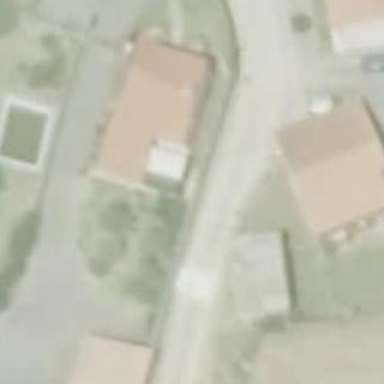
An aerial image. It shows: Simple house.